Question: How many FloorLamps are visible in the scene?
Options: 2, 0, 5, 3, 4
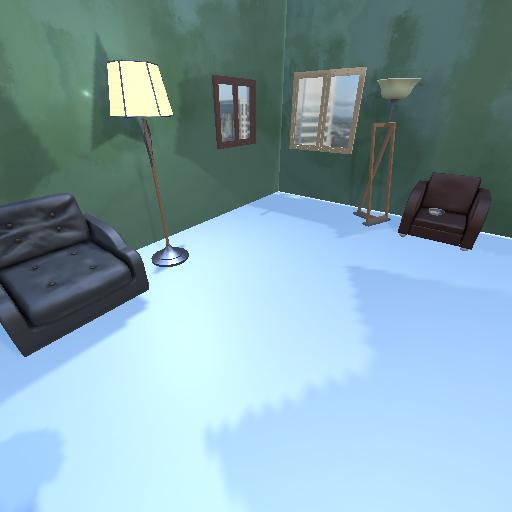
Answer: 2